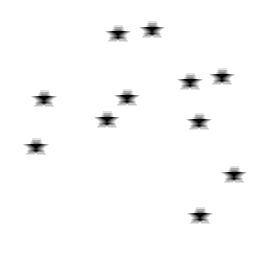
Squares: 0
Triangles: 0
Stars: 11
Total shapes: 11